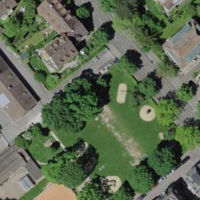
EUNIS habitat code: 53
Species observed at this site:
Certhia brachydactyla
Corvus corone
Dendrocopos major
Aegithalos caudatus
Buteo buteo
Sylvia atricapilla
Spinus spinus
Antirrhinum majus
Phylloscopus collybita
Erithacus rubecula
Pica pica
Phoenicurus ochruros
Garrulus glandarius
Columba livia
Falco tinnunculus
Picus viridis
Corvus corax
Motacilla cinerea
Cyanistes caeruleus
Sturnus vulgaris
Troglodytes troglodytes
Chloris chloris
Streptopelia decaocto
Passer domesticus
Fringilla coelebs
Regulus ignicapilla
Coloeus monedula
Carduelis carduelis
Turdus merula
Columba palumbus
Tachymarptis melba
Parus major
Milvus milvus
Regulus regulus
Coccothraustes coccothraustes
Delichon urbicum